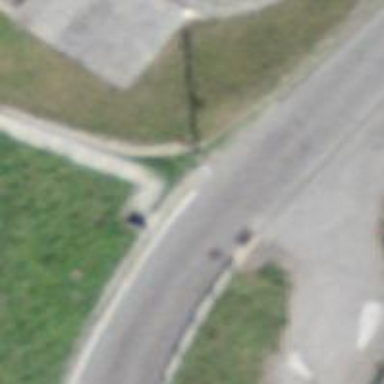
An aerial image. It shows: Set of steps on the road.